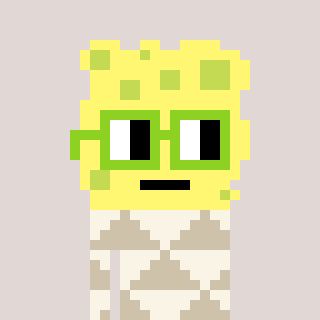
a pixel art character with square light green glasses, a sponge-shaped head and a bege-colored body on a warm background